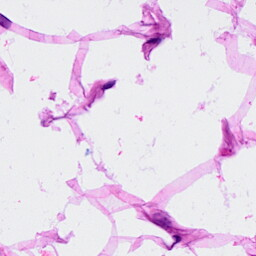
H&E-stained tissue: Breast